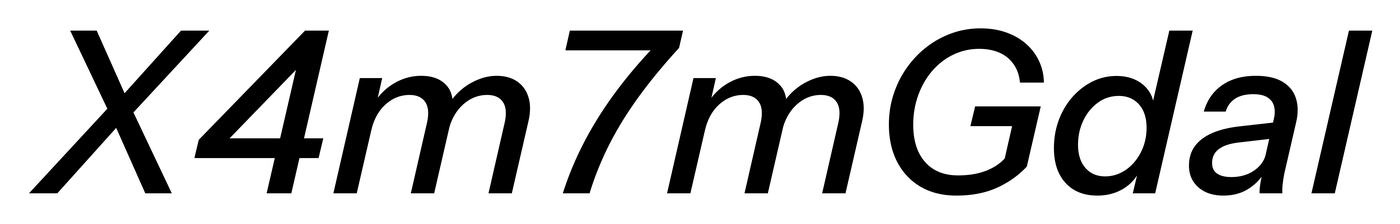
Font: InstrumentSans-Italic_Medium_Italic